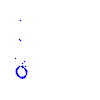
Particle: proton